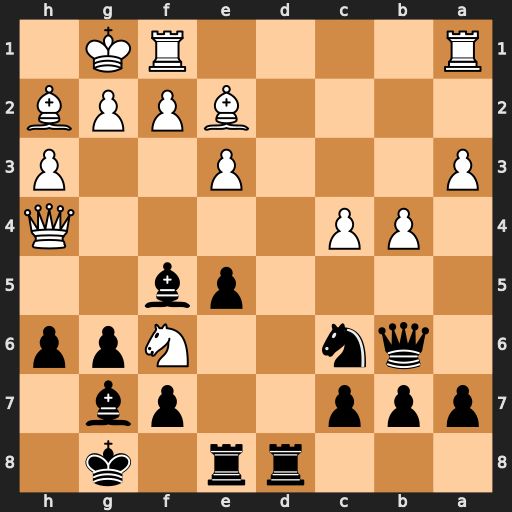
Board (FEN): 3rr1k1/ppp2pb1/1qn2Npp/4pb2/1PP4Q/P3P2P/4BPPB/R4RK1
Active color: b
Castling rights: -
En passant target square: -
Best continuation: Bxf6 Qxf6 Nd4